Aerial crown-view tile of a tropical tree (Barro Colorado Island, Panama), acquired 20241014:
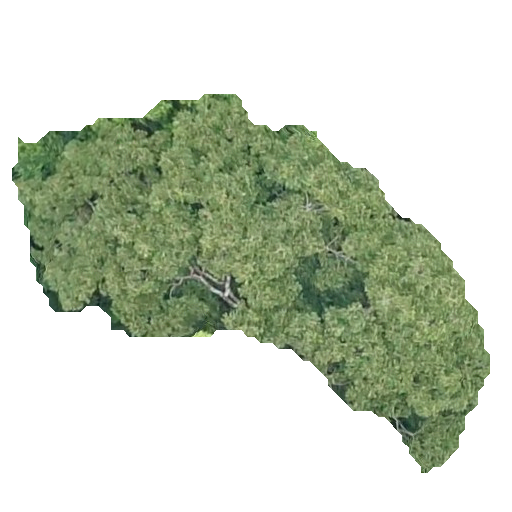
Species: Dipteryx oleifera
GBIF accepted scientific name: Dipteryx oleifera
Crown area: 148.417 m²